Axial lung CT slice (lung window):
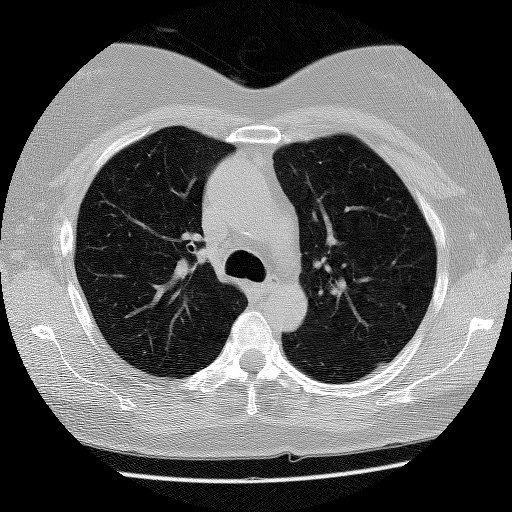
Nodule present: no